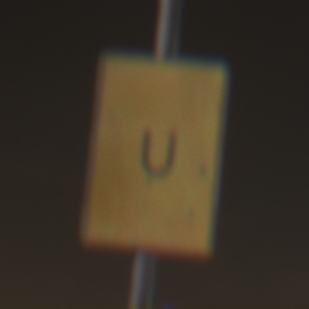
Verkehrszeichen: AnkuendigungOderFortsetzungUmleitungOhnePfeilsymbol
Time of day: Night
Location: Outdoor (Urban)
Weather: PartlyCloudy
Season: NotSpecified
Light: Artificial